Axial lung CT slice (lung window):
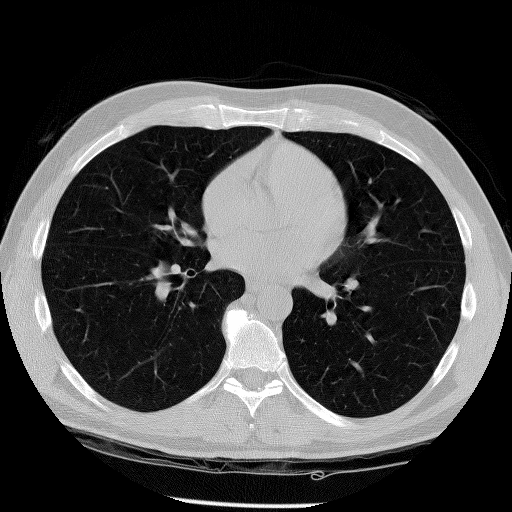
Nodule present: no